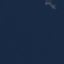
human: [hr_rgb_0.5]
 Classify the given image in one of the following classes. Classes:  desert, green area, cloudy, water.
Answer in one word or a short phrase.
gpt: water